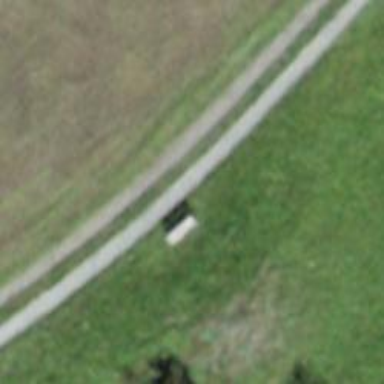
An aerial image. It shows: Grey bench.